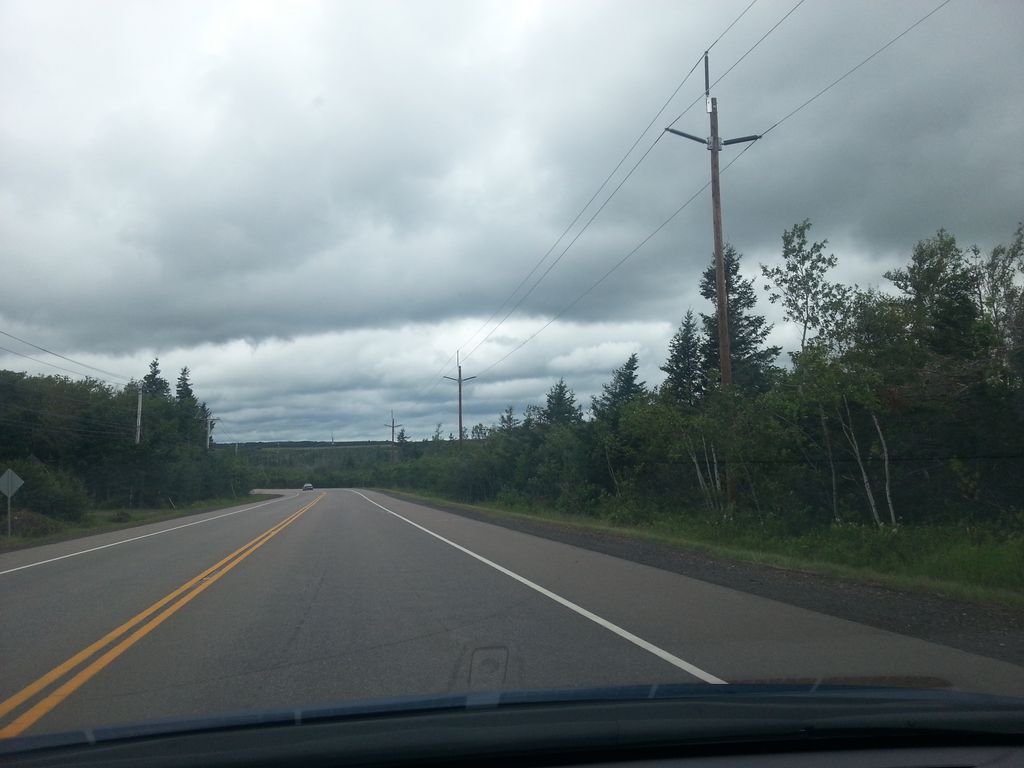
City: charlottetown